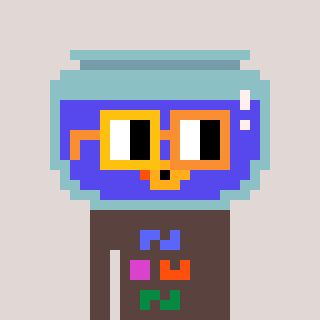
a pixel art character with square yellow and orange glasses, a goldfish-shaped head and a darkbrown-colored body on a warm background